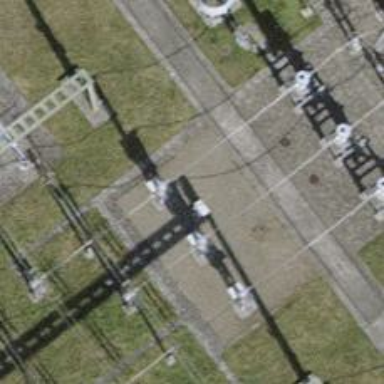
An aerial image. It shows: Insulator used in power systems.